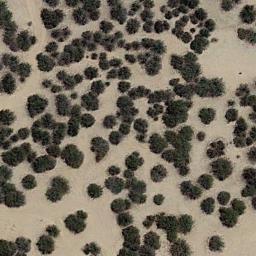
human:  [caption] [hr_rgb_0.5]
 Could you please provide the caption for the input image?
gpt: The chaparral is consist of dense bushes .

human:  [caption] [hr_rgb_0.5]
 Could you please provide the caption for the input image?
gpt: Some green chaparrals of different sizes grow in the desert .

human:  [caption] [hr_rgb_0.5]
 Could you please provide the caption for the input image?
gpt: Chaparral is evenly distributed on the sand .

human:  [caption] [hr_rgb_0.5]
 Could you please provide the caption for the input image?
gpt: There are about a hundred trees in this desert .

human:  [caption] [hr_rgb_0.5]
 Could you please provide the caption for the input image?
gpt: The vegetation in the chaparral is approximately the same size .